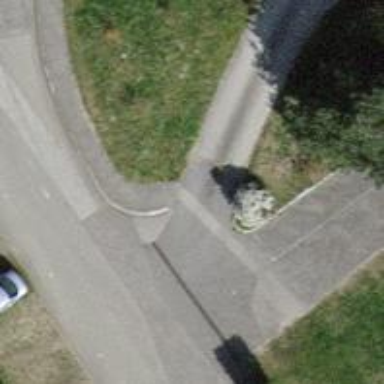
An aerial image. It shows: Road serving as parking aisle.